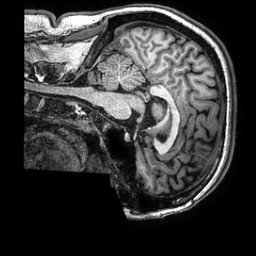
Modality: T1w
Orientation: sagittal
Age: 30
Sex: female
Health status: healthy